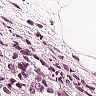
Metastatic tissue present: yes